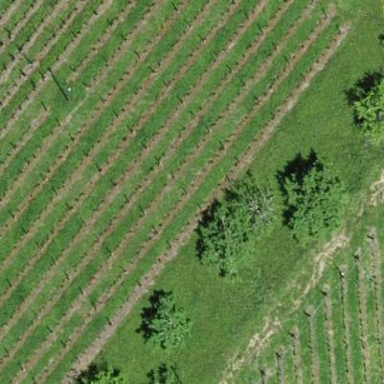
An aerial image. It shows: Vineyard.